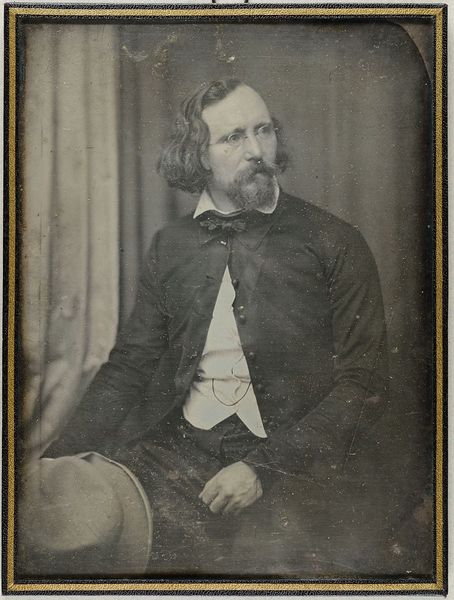
Titel: Jacob Venedey, Abgeordneter von Homburg in der Nationalversammlung von Frankfurt a. M.
Künstler: Hermann Biow
Standort: Hamburg
Institution: Museum für Kunst und Gewerbe Hamburg
Schlagwörter: mann, figur, person, foto, fotografie, photographie, brille, politiker, photo, staatsmann, lichtbild, daguerreotypie, historische, bildwerke, abgeordneter, angewandte und bildende kunst, hessische systematik, persönlichkeit, porträtfotografie, porträtphotographie, augengläser, kniestück